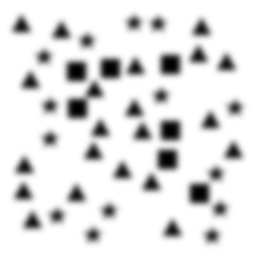
Squares: 7
Triangles: 21
Stars: 14
Total shapes: 42